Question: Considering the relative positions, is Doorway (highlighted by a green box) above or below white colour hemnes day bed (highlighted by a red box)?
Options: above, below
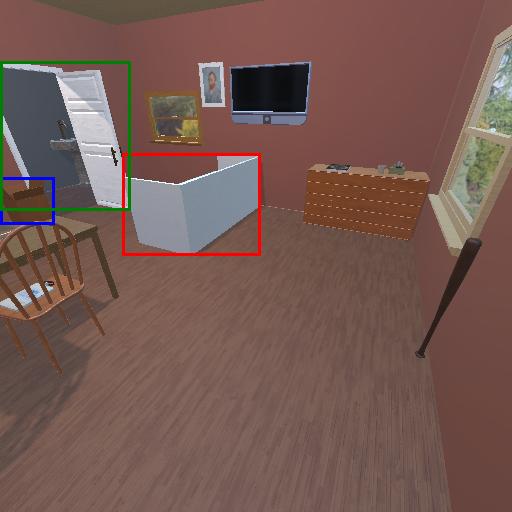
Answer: above